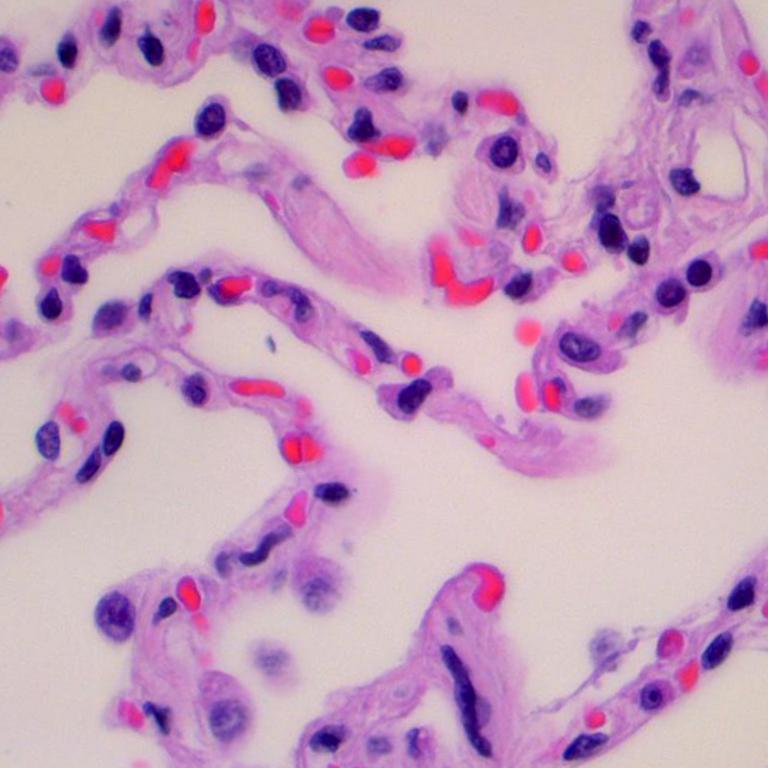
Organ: lung
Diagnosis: benign